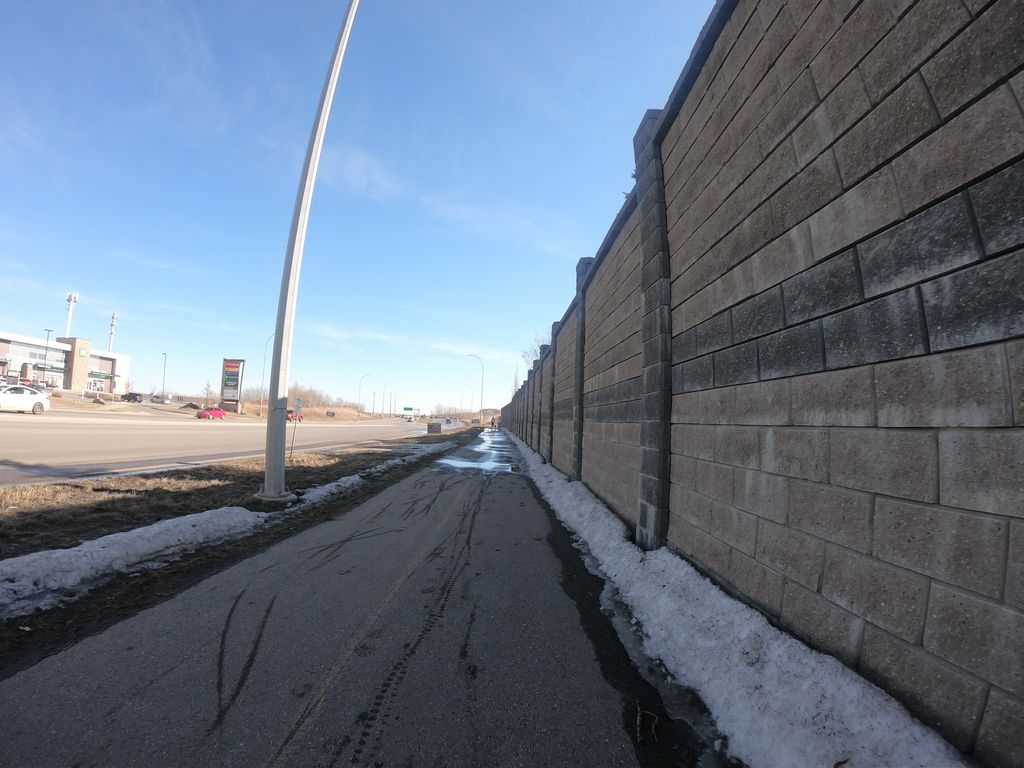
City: calgary